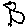
Label: bird